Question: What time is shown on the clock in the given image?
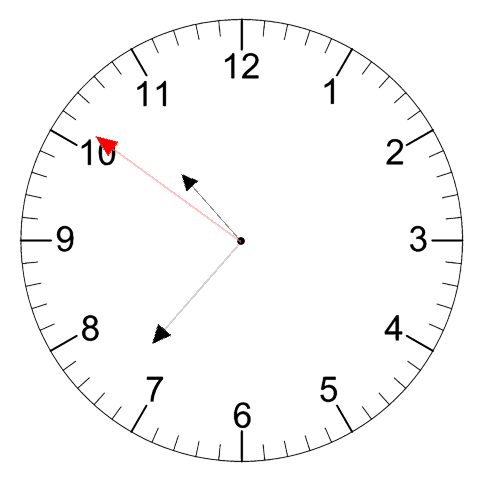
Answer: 10:36:51